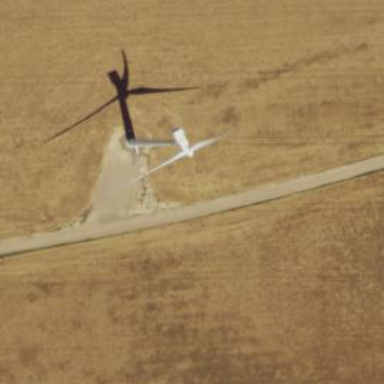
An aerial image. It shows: Wind generator in the form of horizontal axis wind turbine.